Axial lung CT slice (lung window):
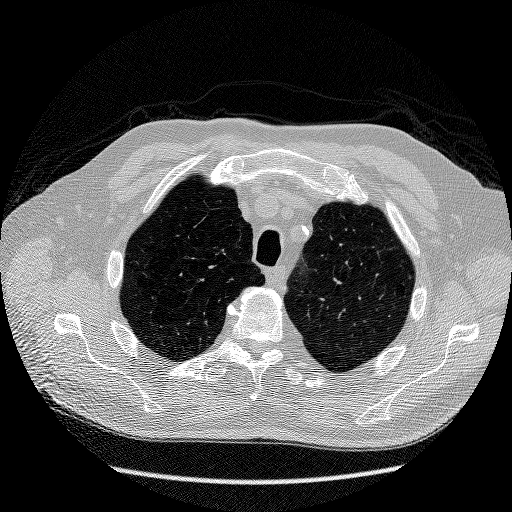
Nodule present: no